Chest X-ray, AP view. Patient: 26 years old, sex F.
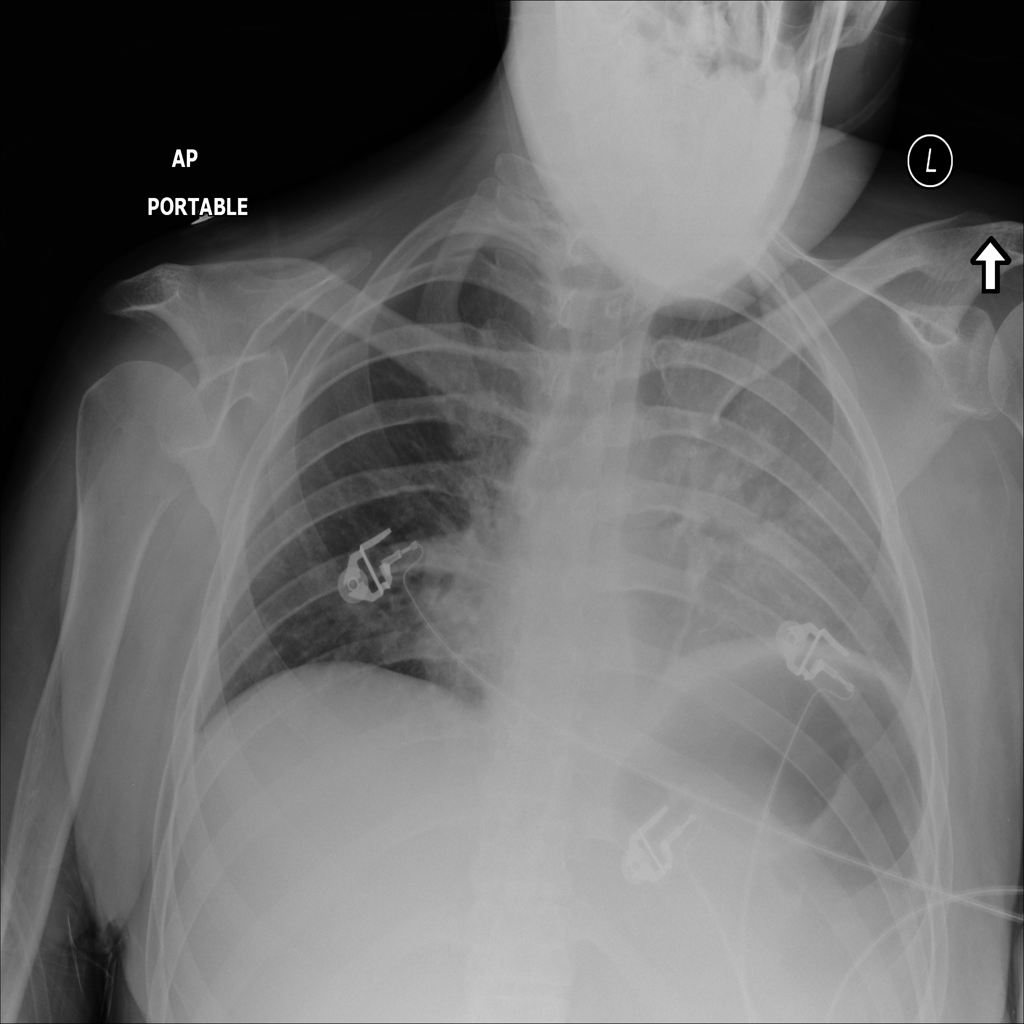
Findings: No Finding